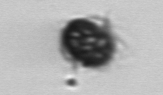
Label: Mesodinium